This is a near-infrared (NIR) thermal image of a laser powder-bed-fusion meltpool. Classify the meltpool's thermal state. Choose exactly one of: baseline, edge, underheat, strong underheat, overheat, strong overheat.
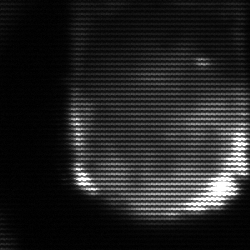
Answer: edge